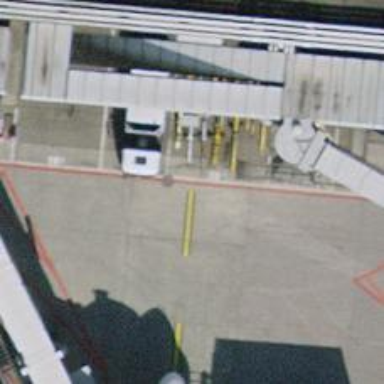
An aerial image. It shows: Airport parking position.